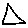
Label: triangle